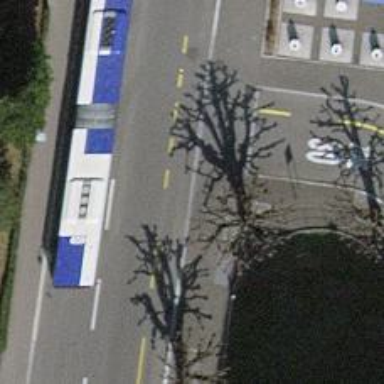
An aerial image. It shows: Motorcycle parking area.